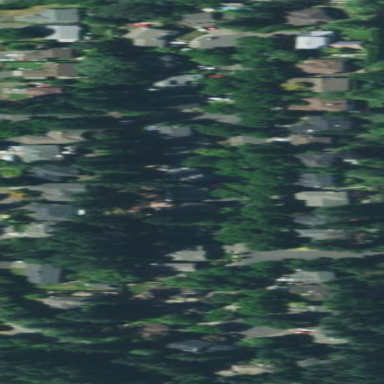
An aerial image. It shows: Single-family residential area.